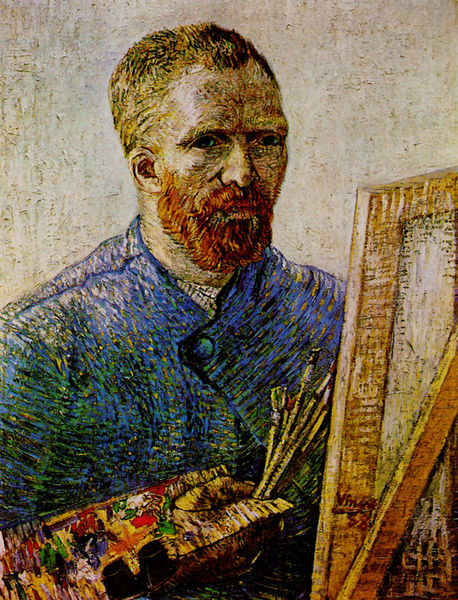
Titel: Selbstbildnis vor der Staffelei
Künstler: Vincent van Gogh
Standort: Amsterdam
Institution: Van Gogh Museum
Schlagwörter: blau, gemälde, mann, weiß, gelb, grün, ocker, sitzen, braun, bunt, daumen, grau, haar, hintergrund, holz, nase, ohr, orange, schwarz, stirn, blick, rot, expressionismus, anzug, bart, hemd, jacke, wand, augen, bärtig, falten, kragen, leinen, rahmen, vollbart, bildnis, portrait, porträt, signatur, öl, haare, knopf, schulter, schultern, wangen, farben, farbe, violett, van gogh, steg, duktus, impressionistisch, maler, staffelei, holzrahmen, jackett, naht, selbstporträt, kurze haare, rothaarig, gogh, rückseite, künstler, selbstbildnis, kittel, leinwand, malen, palette, pinsel, punsel, vincent van gogh, kontraste, selbstportrait, dreiviertelporträt, expressiv, gespannt, struktur, ständer, vincent, grundfarben, pointillismus, farbenpalette, strichmalerei, farbpalette, selbstproträt, selbst, van, malend, glb, bilsnis, roter bart, mit ohr, pinsle, rotbärtig, selbstbilnis, vincebt, pisel, selbstüprtrait, tstaffelei, leinwandrückseite